Field crop: tomato
Growth stage: 1
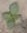
Species: solanum